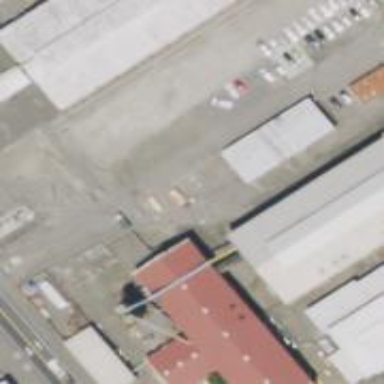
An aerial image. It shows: Building.